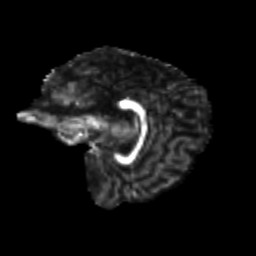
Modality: FA
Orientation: sagittal
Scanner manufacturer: siemens
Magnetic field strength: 3 T
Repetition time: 9.2 s
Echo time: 0.084 s